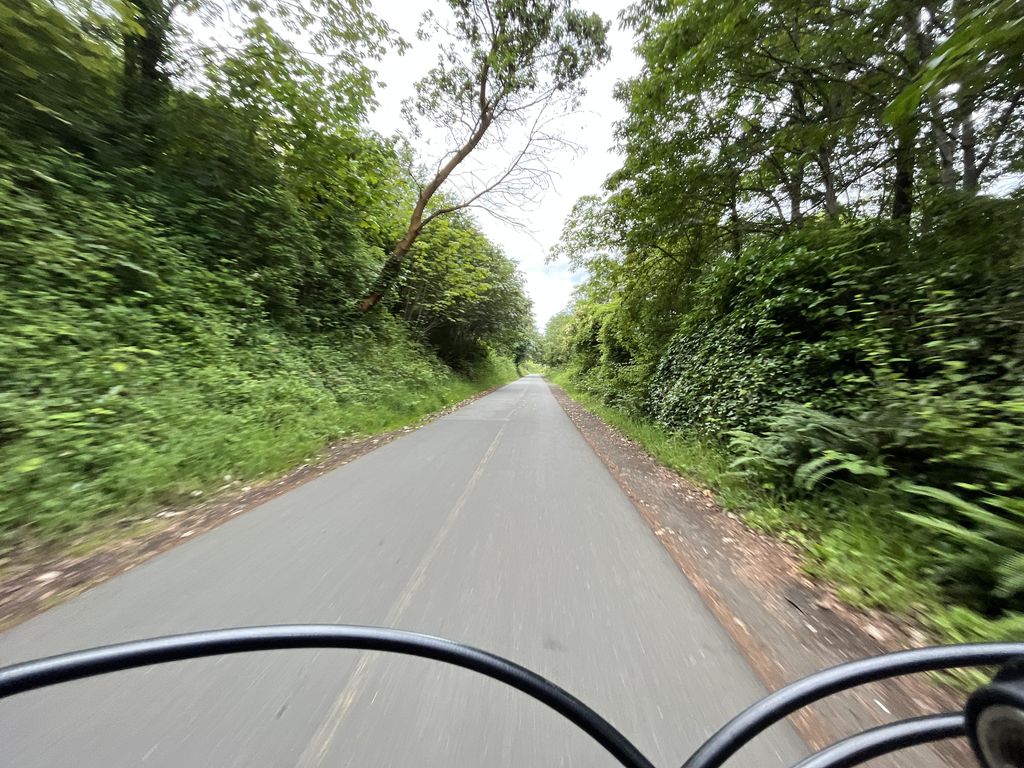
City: victoria